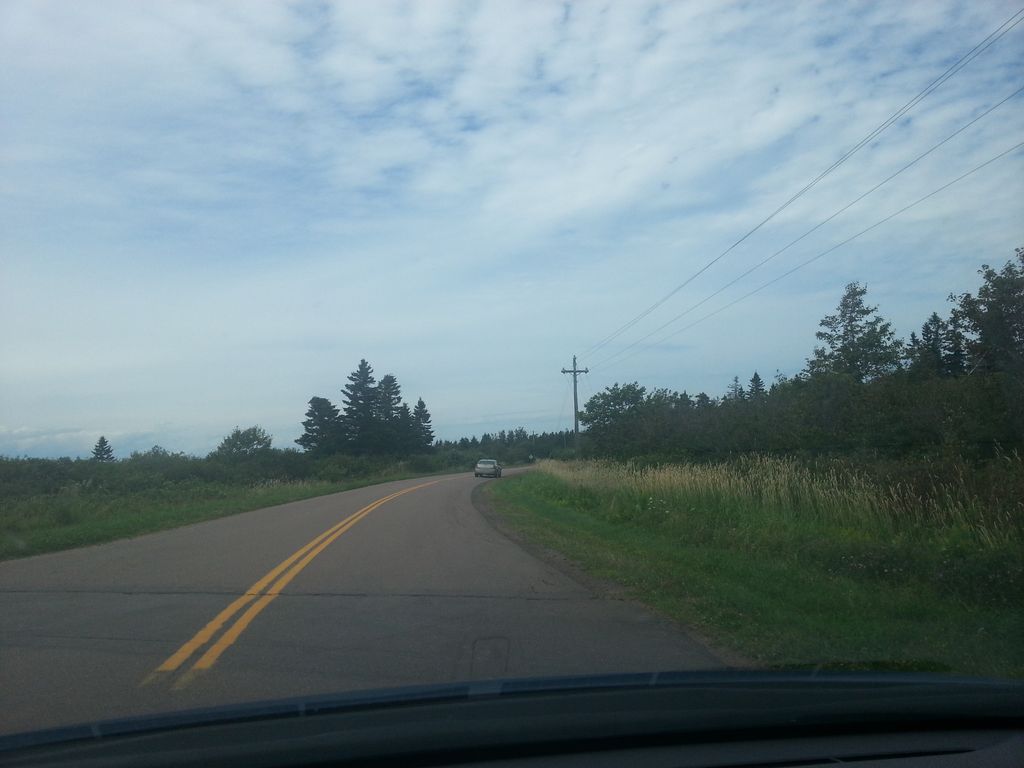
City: charlottetown